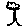
Label: tree